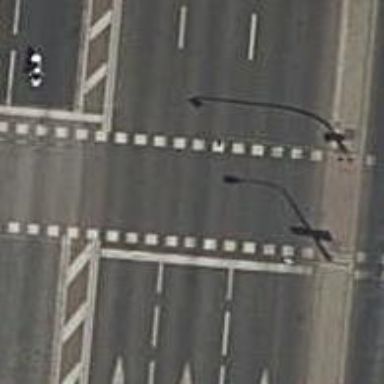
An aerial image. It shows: Road crossing with traffic signals.